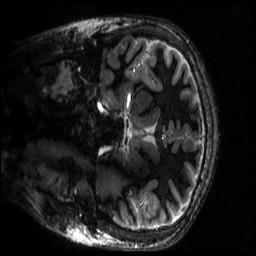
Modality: MP2RAGE
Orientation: coronal
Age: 20
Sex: male
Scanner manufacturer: siemens
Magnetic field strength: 6.98 T
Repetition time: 6 s
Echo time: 0.00283 s